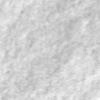
Label: no_change